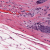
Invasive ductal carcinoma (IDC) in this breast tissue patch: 1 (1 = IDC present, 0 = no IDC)